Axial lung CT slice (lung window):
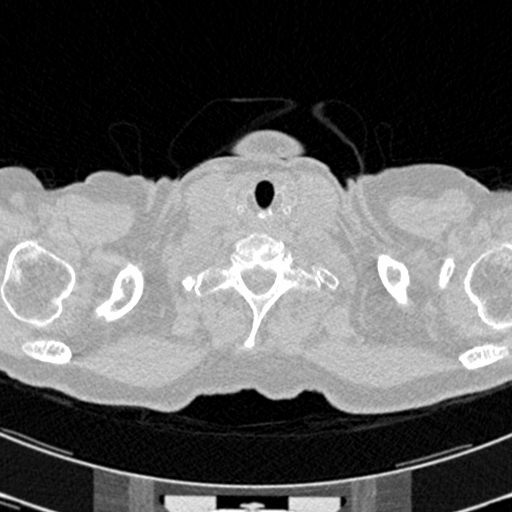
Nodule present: no